Field crop: tomato
Growth stage: 1
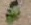
Species: solanum